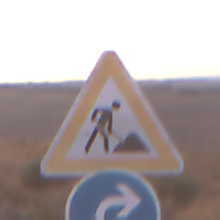
Verkehrszeichen: Arbeitsstelle
Zusatzzeichen unten: VorgeschriebeneFahrtrichtungRechts
Umgebung: Outdoor, Nature
Tageszeit: SunriseSunset
Wetter: PartlyCloudy
Licht: Natural
Jahreszeit: NotSpecified
Kontrast: LowContrast